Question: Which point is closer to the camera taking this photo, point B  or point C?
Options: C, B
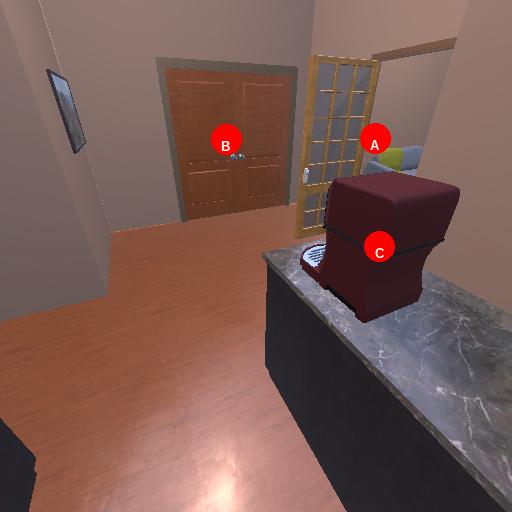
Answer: C